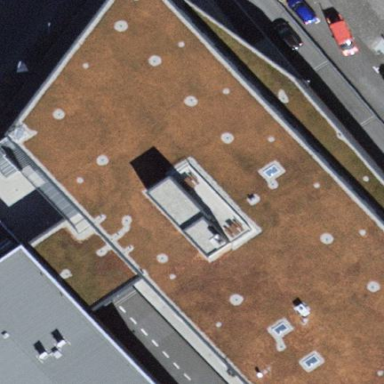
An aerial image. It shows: Commercial building.